Field crop: maize
Growth stage: 2
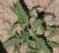
Species: atriplex